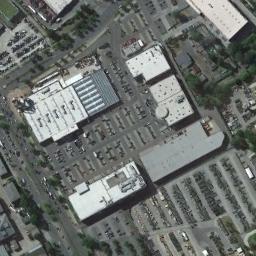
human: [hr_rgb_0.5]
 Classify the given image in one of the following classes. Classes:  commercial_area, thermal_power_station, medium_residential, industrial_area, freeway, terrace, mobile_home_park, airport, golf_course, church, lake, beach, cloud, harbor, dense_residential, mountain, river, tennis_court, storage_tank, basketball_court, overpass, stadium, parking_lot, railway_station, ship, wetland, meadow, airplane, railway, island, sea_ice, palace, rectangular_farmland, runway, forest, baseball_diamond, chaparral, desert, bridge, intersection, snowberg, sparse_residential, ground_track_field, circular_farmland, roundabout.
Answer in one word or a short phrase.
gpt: industrial_area